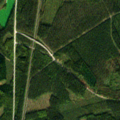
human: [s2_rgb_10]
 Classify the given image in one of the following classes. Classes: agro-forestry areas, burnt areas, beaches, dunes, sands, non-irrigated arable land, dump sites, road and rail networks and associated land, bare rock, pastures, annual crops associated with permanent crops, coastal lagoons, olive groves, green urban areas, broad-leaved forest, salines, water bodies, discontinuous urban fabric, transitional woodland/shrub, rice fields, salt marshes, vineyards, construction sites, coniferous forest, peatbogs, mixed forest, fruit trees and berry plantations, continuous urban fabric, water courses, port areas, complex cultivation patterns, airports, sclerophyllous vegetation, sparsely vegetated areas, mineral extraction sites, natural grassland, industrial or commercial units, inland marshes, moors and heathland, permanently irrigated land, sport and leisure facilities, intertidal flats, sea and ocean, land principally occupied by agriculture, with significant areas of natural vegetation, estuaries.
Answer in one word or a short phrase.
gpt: broad-leaved forest, coniferous forest, transitional woodland/shrub